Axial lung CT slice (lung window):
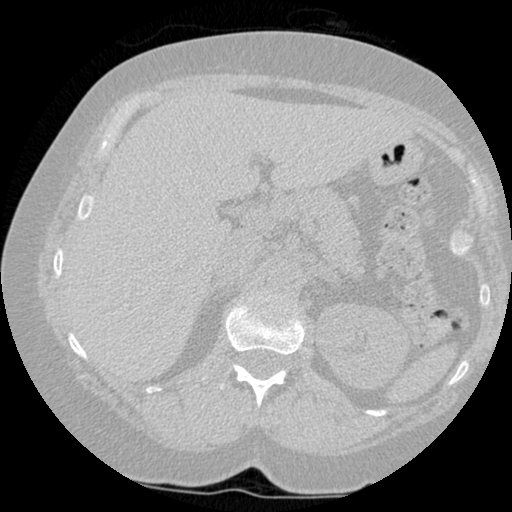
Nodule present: no